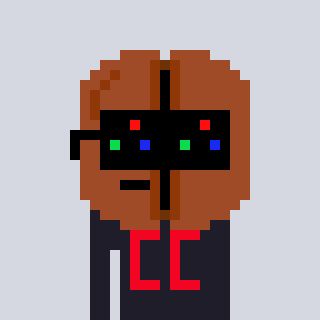
a pixel art character with square black sunglasses, a coffeebean-shaped head and a grayscale-colored body on a cool background